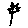
Label: flower